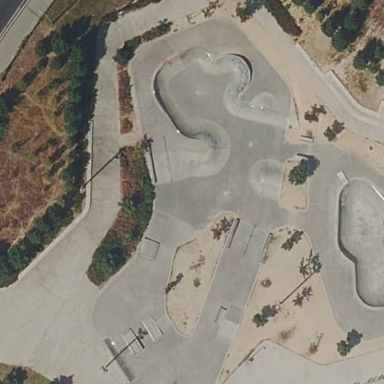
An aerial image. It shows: Concrete roller skating pitch.